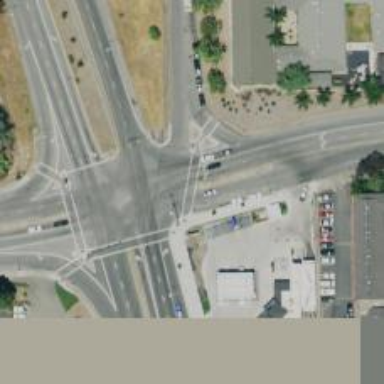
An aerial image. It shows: Solid stop line on the road.